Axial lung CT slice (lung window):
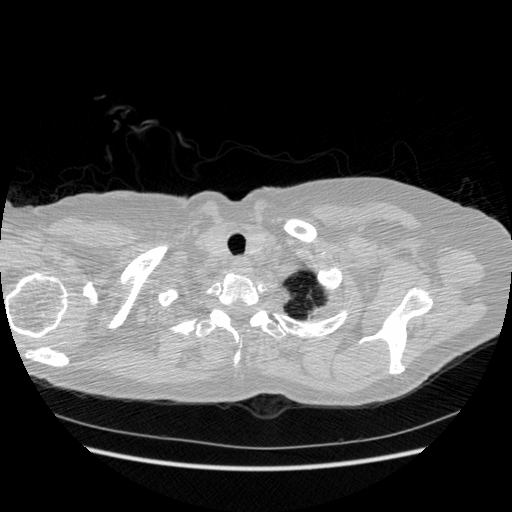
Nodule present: no